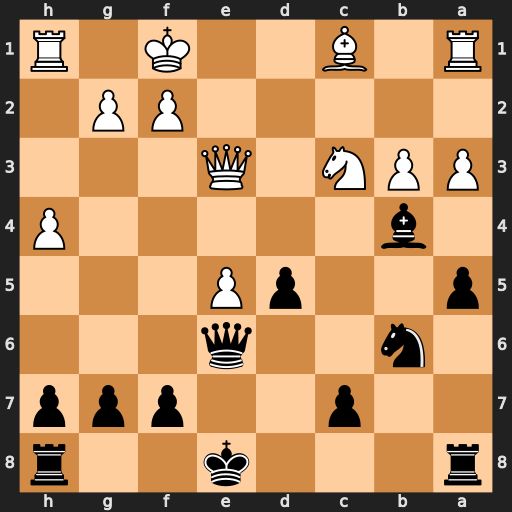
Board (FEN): r3k2r/2p2ppp/1n2q3/p2pP3/1b5P/PPN1Q3/5PP1/R1B2K1R
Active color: b
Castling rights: kq
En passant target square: -
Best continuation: d4 Nb5 dxe3